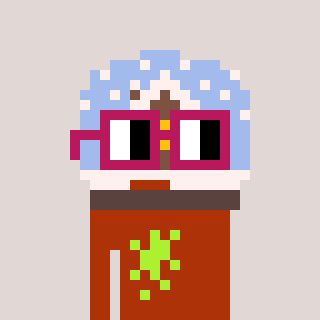
a pixel art character with square dark red glasses, a snow globe-shaped head and a hotbrown-colored body on a warm background